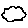
Label: cloud